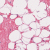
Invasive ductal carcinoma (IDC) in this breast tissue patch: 0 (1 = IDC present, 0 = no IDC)